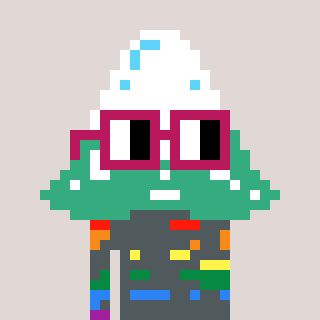
a pixel art character with square dark red glasses, a snowy mountain-shaped head and a slimegreen-colored body on a warm background